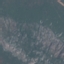
Land use / land cover class: HerbaceousVegetation